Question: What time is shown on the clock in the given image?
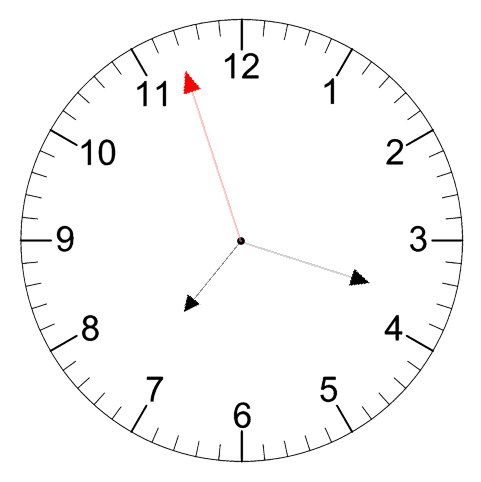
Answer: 07:17:57